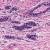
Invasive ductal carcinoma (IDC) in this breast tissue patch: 0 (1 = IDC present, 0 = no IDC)